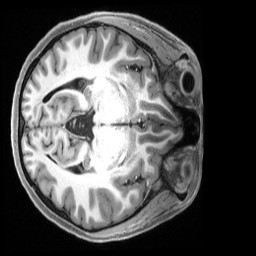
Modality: T1w
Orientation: axial
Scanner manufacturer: siemens
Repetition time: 2.5 s
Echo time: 0.00231 s